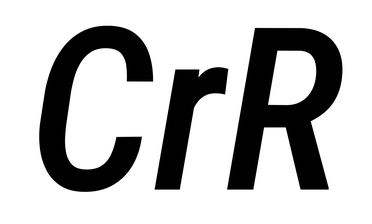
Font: Roboto-Italic_Condensed_Medium_Italic